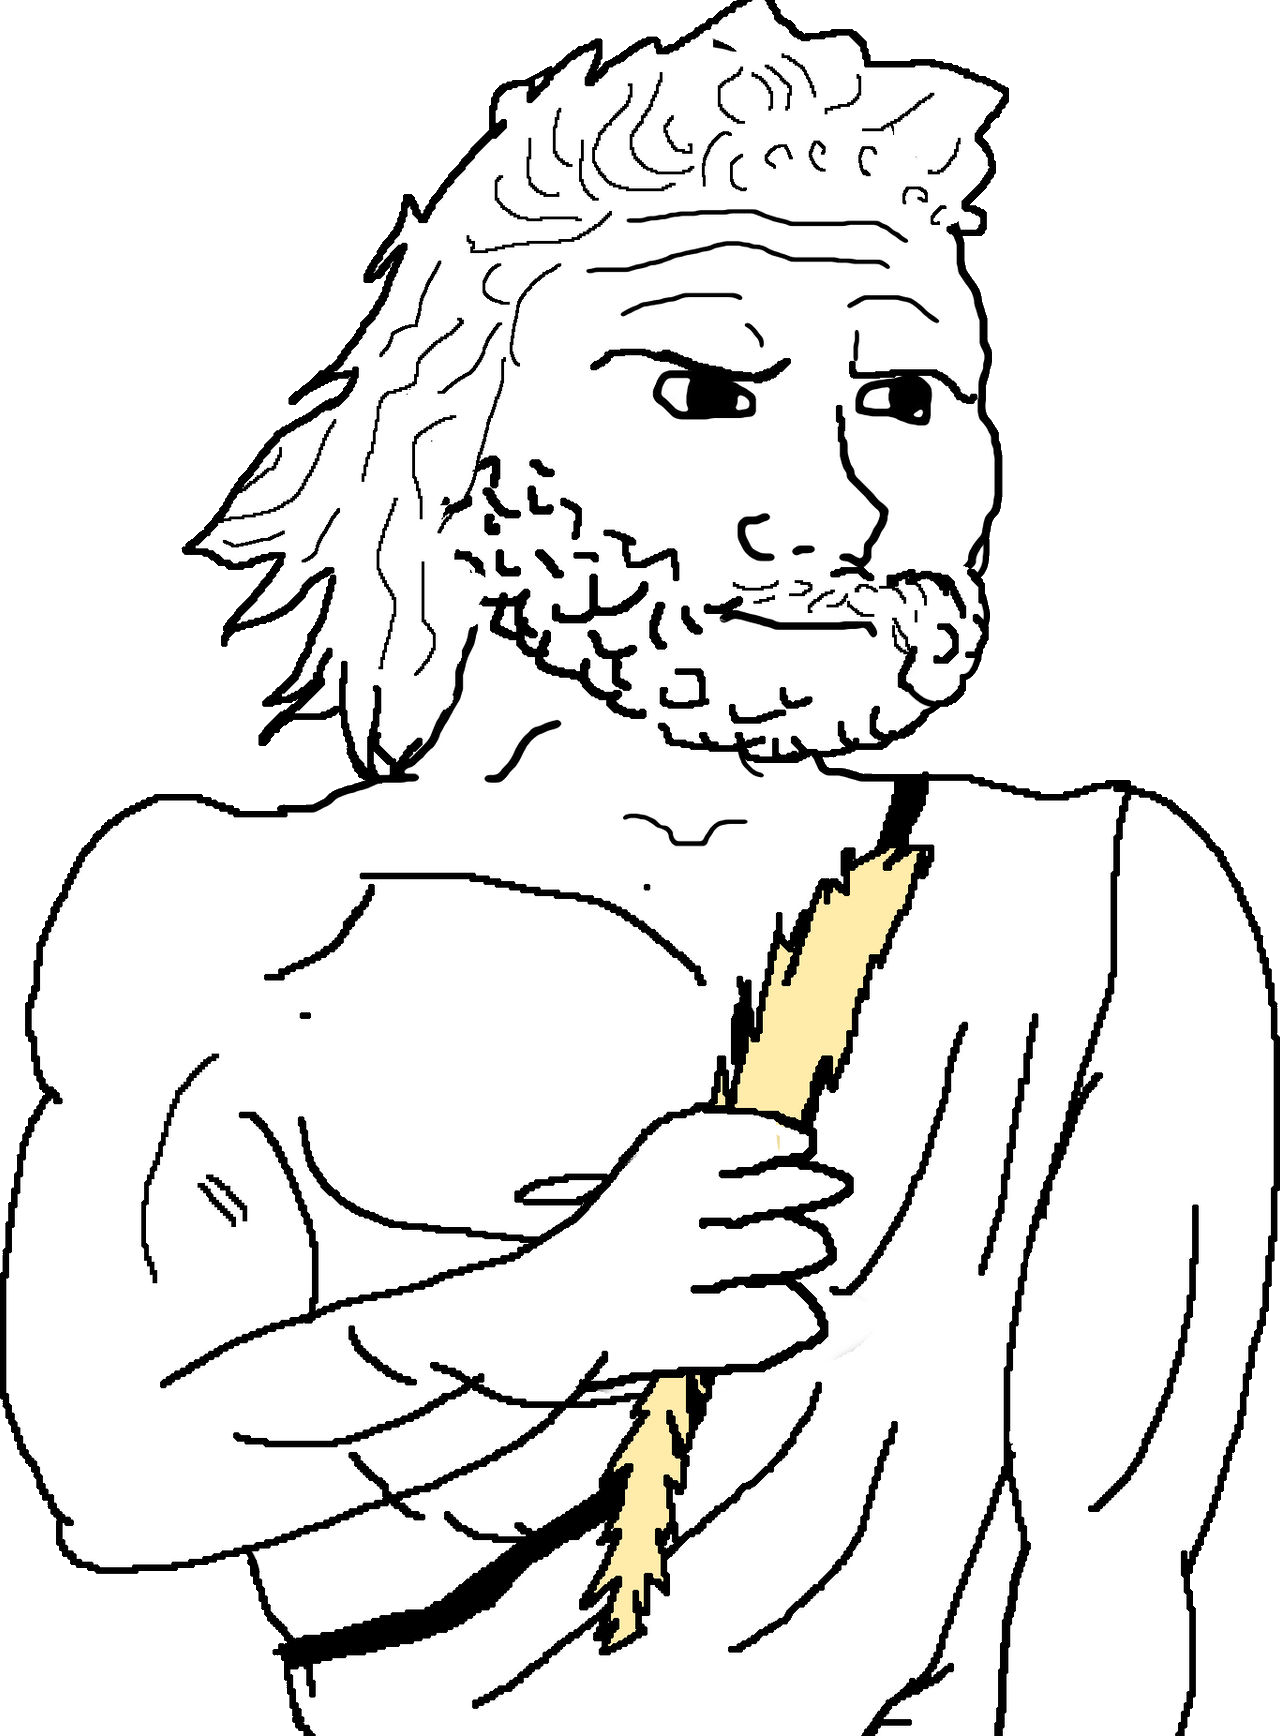
Label: 5_Stronkjak